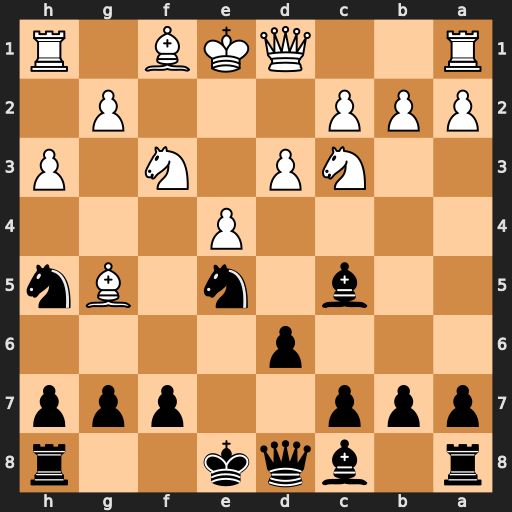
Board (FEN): r1bqk2r/ppp2ppp/3p4/2b1n1Bn/4P3/2NP1N1P/PPP3P1/R2QKB1R
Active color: b
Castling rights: KQkq
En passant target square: -
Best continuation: Nxf3+ Qxf3 Qxg5